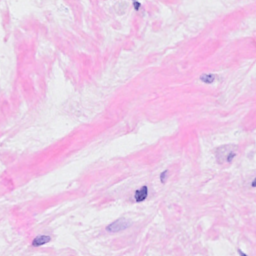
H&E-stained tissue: Breast